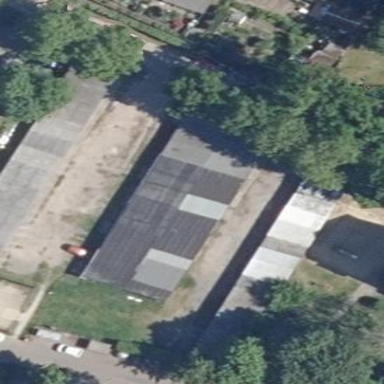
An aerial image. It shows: Group of garages.